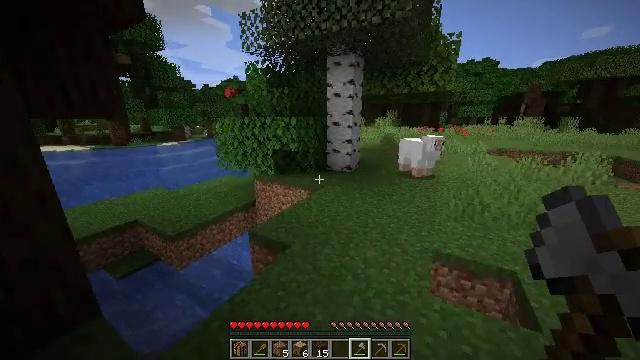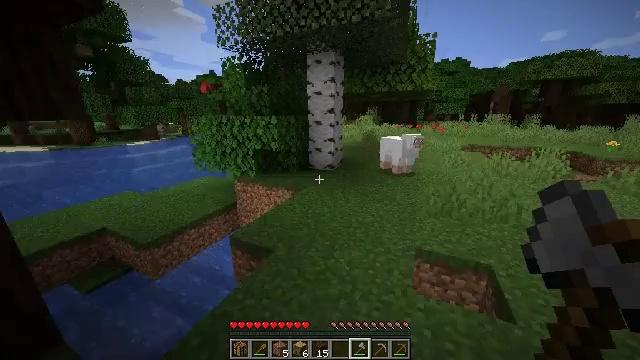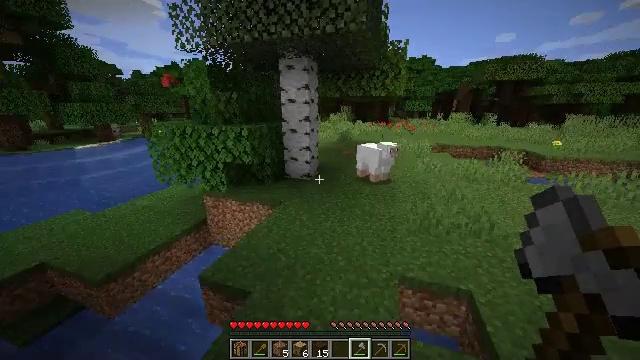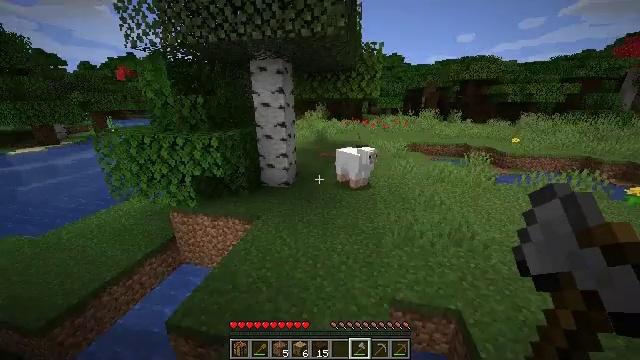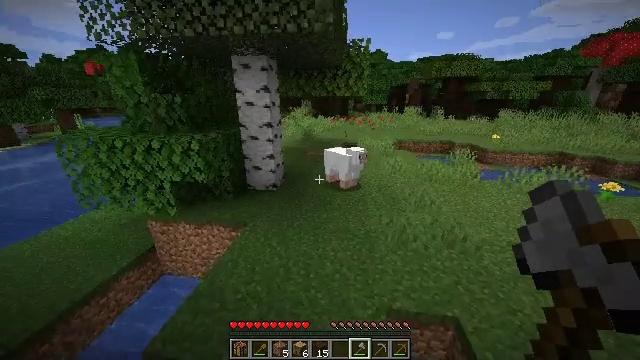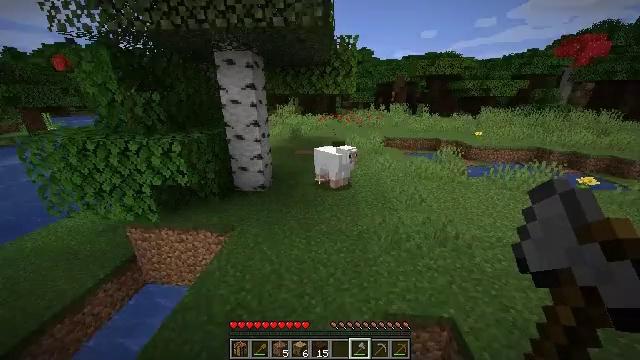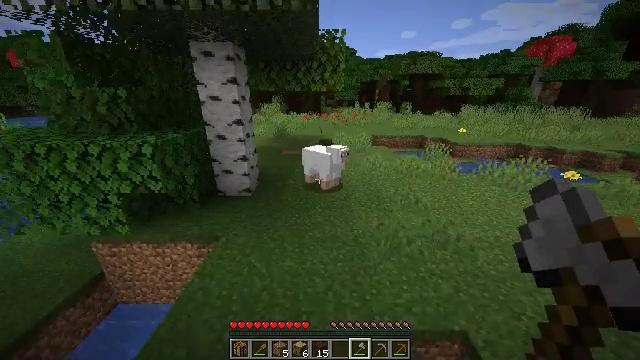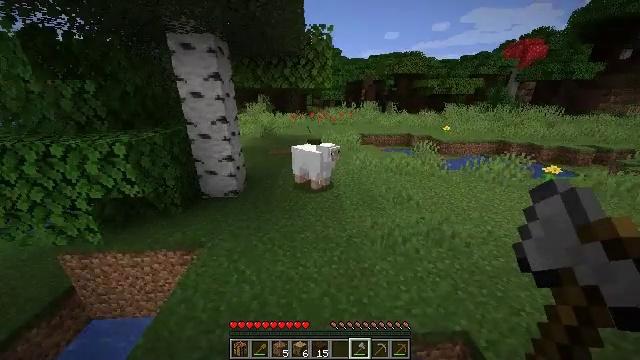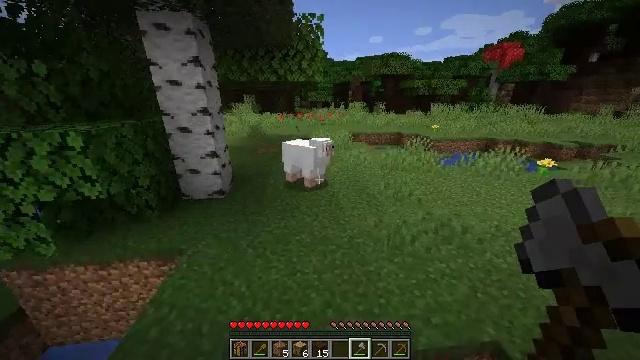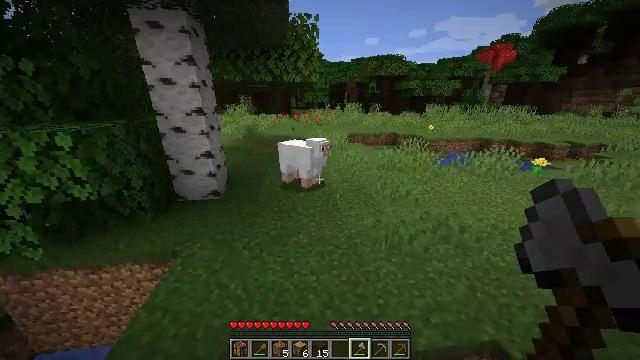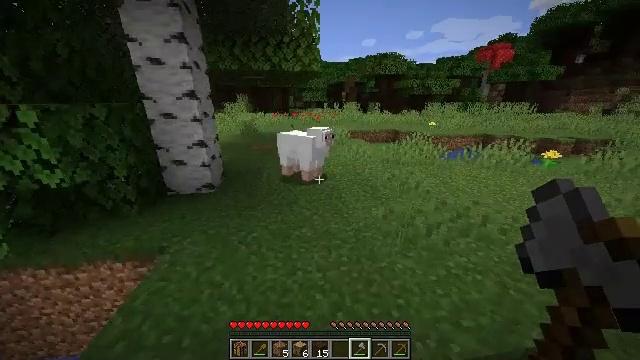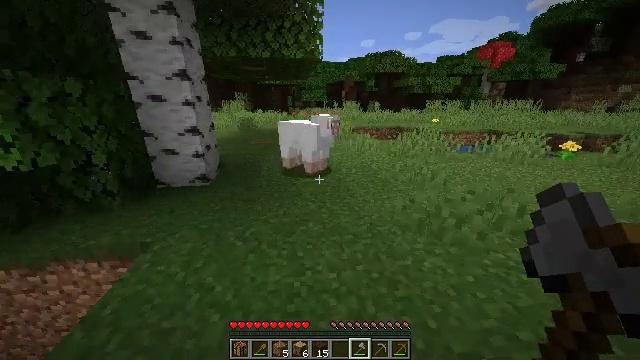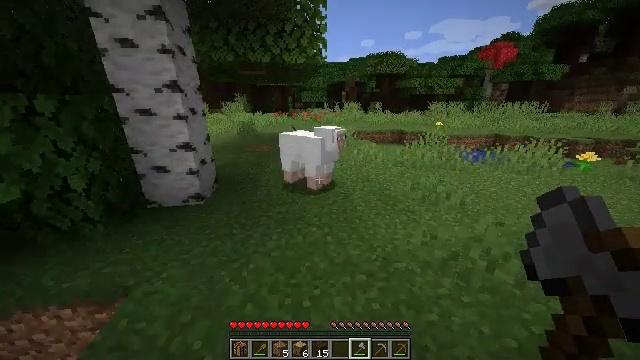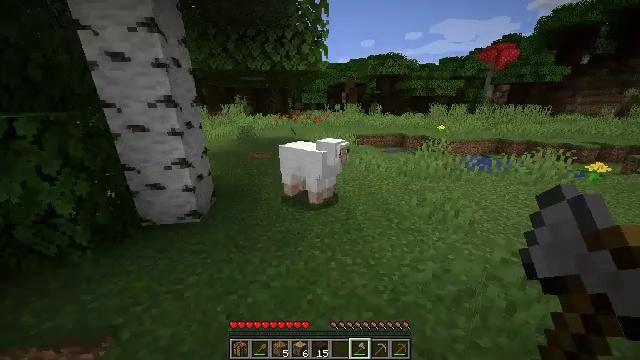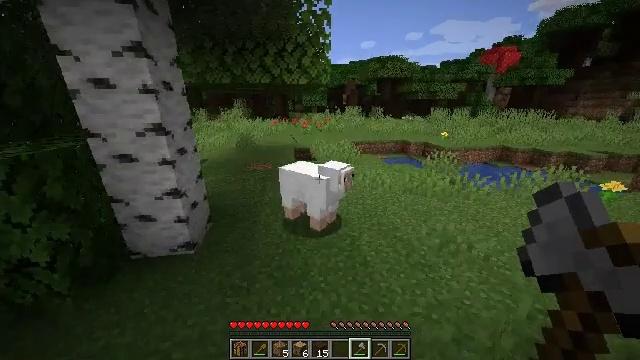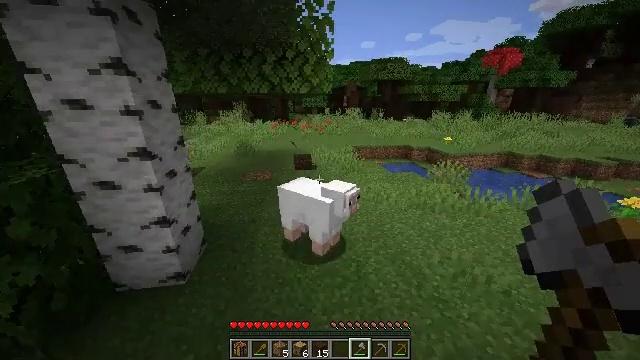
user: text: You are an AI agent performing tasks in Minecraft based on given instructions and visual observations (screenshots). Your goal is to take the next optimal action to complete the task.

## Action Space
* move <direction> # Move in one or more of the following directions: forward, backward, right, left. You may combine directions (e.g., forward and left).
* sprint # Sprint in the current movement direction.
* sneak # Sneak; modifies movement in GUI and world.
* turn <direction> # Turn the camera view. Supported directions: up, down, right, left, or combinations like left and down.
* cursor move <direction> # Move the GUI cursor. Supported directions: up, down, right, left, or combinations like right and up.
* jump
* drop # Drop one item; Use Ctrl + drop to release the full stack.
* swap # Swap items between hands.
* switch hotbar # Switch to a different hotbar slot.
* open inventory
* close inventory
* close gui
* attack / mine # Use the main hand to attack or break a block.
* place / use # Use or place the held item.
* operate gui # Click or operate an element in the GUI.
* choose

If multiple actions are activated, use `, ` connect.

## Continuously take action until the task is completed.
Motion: motion action
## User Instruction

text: Make dark oak planks from dark oak logs.
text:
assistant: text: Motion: move forward, sprint, turn right, jump
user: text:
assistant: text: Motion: move forward, sprint, turn right and down, jump
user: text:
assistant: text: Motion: move forward, sprint, turn right and down, jump
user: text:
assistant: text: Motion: move forward, sprint, turn right
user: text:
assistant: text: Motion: move forward, sprint, turn right
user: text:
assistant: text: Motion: move forward, sprint, turn right
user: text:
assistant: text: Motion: move forward, sprint, turn right
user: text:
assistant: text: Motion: move forward, sprint, turn right
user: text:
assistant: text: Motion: move forward, sprint, turn right
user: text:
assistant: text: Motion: move forward, sprint
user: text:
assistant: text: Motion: move forward, sprint
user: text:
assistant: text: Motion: move forward, sprint, jump
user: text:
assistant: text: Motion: move forward, sprint, jump
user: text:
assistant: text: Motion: move forward, sprint, jump
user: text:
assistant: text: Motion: move forward, sprint, jump
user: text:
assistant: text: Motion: move forward, sprint
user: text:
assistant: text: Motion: move forward, sprint
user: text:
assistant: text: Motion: move forward, sprint
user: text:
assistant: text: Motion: move forward, sprint
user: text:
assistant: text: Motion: move forward, sprint
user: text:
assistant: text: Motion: move forward, sprint
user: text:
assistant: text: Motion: move forward, sprint
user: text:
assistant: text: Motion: move forward, sprint
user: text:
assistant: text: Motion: move forward, sprint
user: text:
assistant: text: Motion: move forward, sprint, jump
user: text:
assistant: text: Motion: move forward, sprint, turn right, jump
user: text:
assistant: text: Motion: move forward, sprint, turn right, jump
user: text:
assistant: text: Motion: move forward, sprint, turn right, jump
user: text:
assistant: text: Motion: move forward, sprint
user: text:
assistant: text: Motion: move forward and move right, sprint